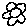
Label: flower